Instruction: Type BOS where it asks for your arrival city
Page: home
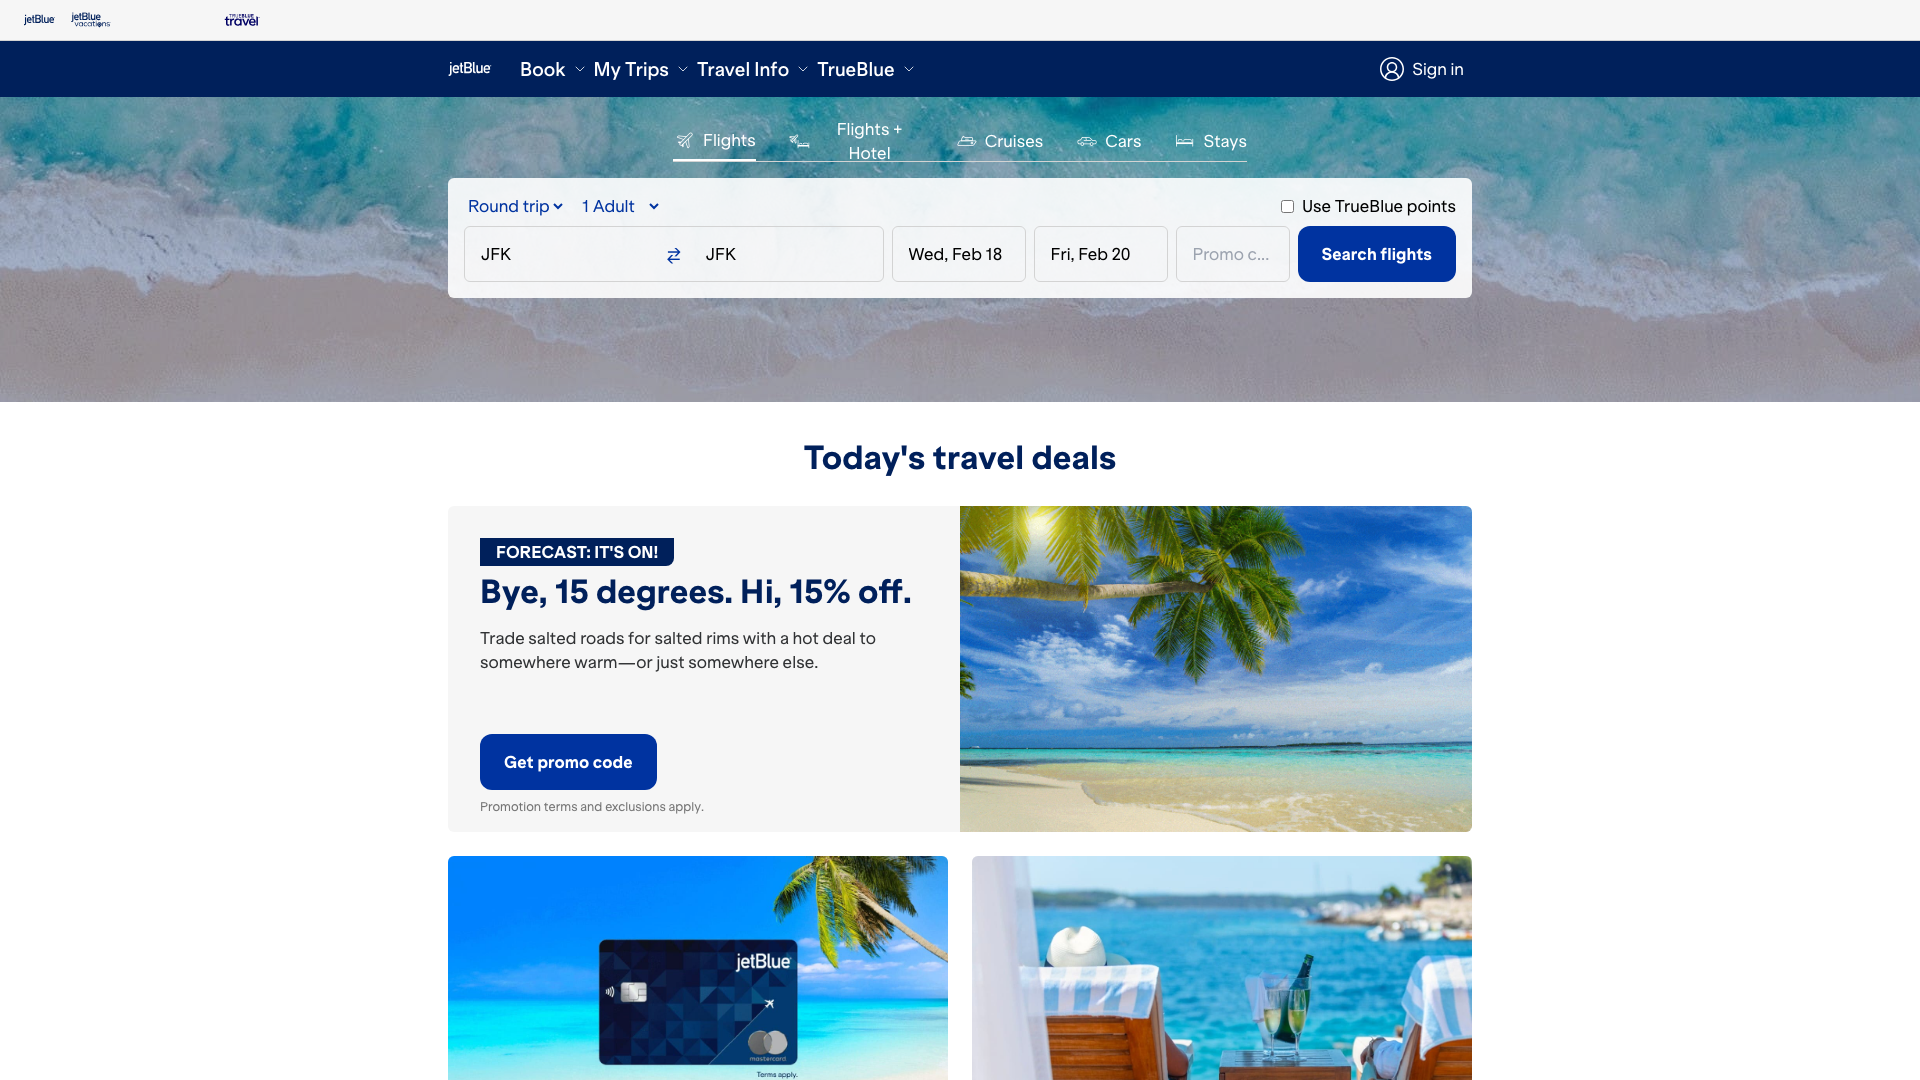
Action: type